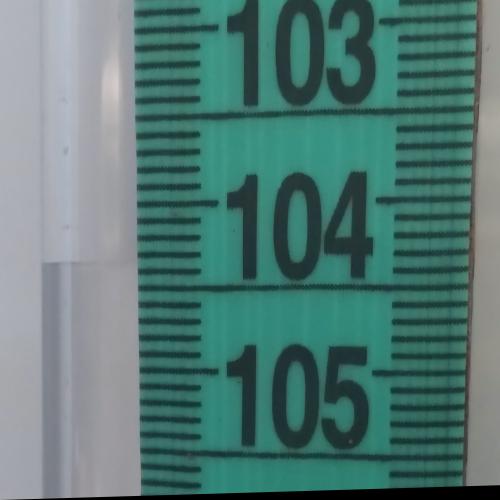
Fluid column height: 104.4 cm